Question: Documentation mentioned to compile i have to follow this instruction for Windows: <URL>
So i did all the steps, but the following is failing how can i resolve it?

'''
C: pt\depot_tools>mkdir out\Debug
C: pt\depot_tools>ninja -C out\Debug chrome
ninja: error: loading 'build.ninja': Het systeem kan het opgegeven bestand niet
vinden.
ninja: Entering directory 'out\Debug'
'''
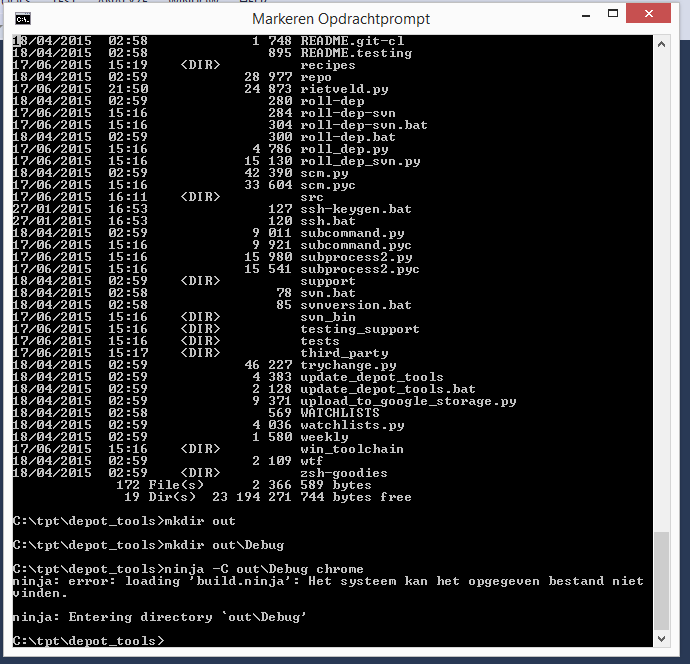
Answer: DONE. Windows 8.1 Pro 64-bit. Visual Studio 2013 Community edition
Install git <URL>
Step 1:
'''
C:\>mkdir folder
C:\>cd folder
C:\>unzip https://src.chromium.org/svn/trunk/tools/depot_tools.zip
C:\folder>dir
Directory of C:\folder
18/04/2015 02:59 <DIR> depot_tools
0 File(s) 0 bytes
3 Dir(s) 67 387 064 320 bytes free
'''
Step 2:
'''
C:\folder\depot_tools>git config --global user.name "John Doe"
C:\folder\depot_tools>git config --global user.email "jdoe@email.com"
C:\folder\depot_tools>git config --global core.autocrlf false
C:\folder\depot_tools>git config --global core.filemode false
C:\folder\depot_tools>git config --global color.ui true
'''
Step 3:
'''
/*
NOTE: A) Add those in the environment variable
C:\Users\folder>echo %PATH%
C:\ProgramData\Oracle\Java\javapath;C:\windows\system32;C:\windows;C:\windows\Sy
stem32\Wbem;C:\windows\System32\WindowsPowerShell\v1.0\;C:\Program Files (x86)\S
kype\Phone\;C:\Go\bin;C:\Program Files (x86)\QuickTime\QTSystem\;C:\Program File
s (x86)\Windows Kits\8.1\Windows Performance Toolkit\;C:\folder\depot_tools
NOTE: B) Add those in the environment variable
C:\folder>set DEPOT_TOOLS_WIN_TOOLCHAIN=0
C:\folder>echo %DEPOT_TOOLS_WIN_TOOLCHAIN%
0
*/
C:\>cd folder
C:\folder>fetch chromium
// or use fetch --no-history chromium
//.....(wait: 1 hour or 3 hour just wait??? and shut up)
C:\folder\chromium>gclient sync
C:\folder\chromium>gclient runhooks
'''
Step 4:
'''
C:\folder\chromium\src>ninja -C out\Debug chrome && out\Debug\chrome.exe
// NOTE: this takes several hours
'''
SUCCESS:

-

-

-
<URL>